Interaction volume radius: 5 \u00c5
Interaction volume height: 10 \u00c5
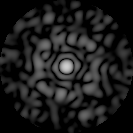
Disorder parameter: 0.8888